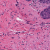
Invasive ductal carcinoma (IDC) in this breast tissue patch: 0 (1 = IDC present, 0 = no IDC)